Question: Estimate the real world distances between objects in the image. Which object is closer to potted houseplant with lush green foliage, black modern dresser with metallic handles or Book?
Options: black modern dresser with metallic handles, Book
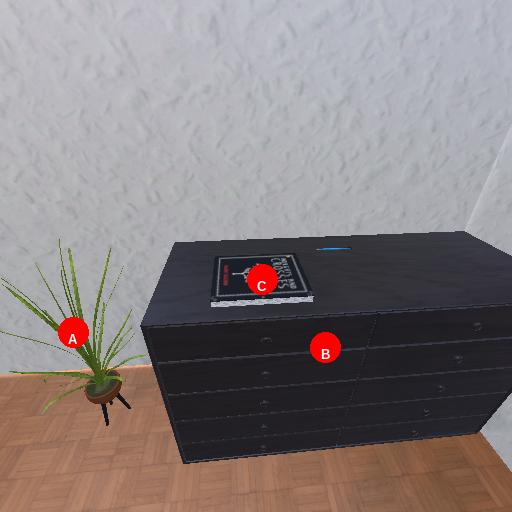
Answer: black modern dresser with metallic handles